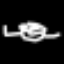
Label: squiggle